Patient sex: M
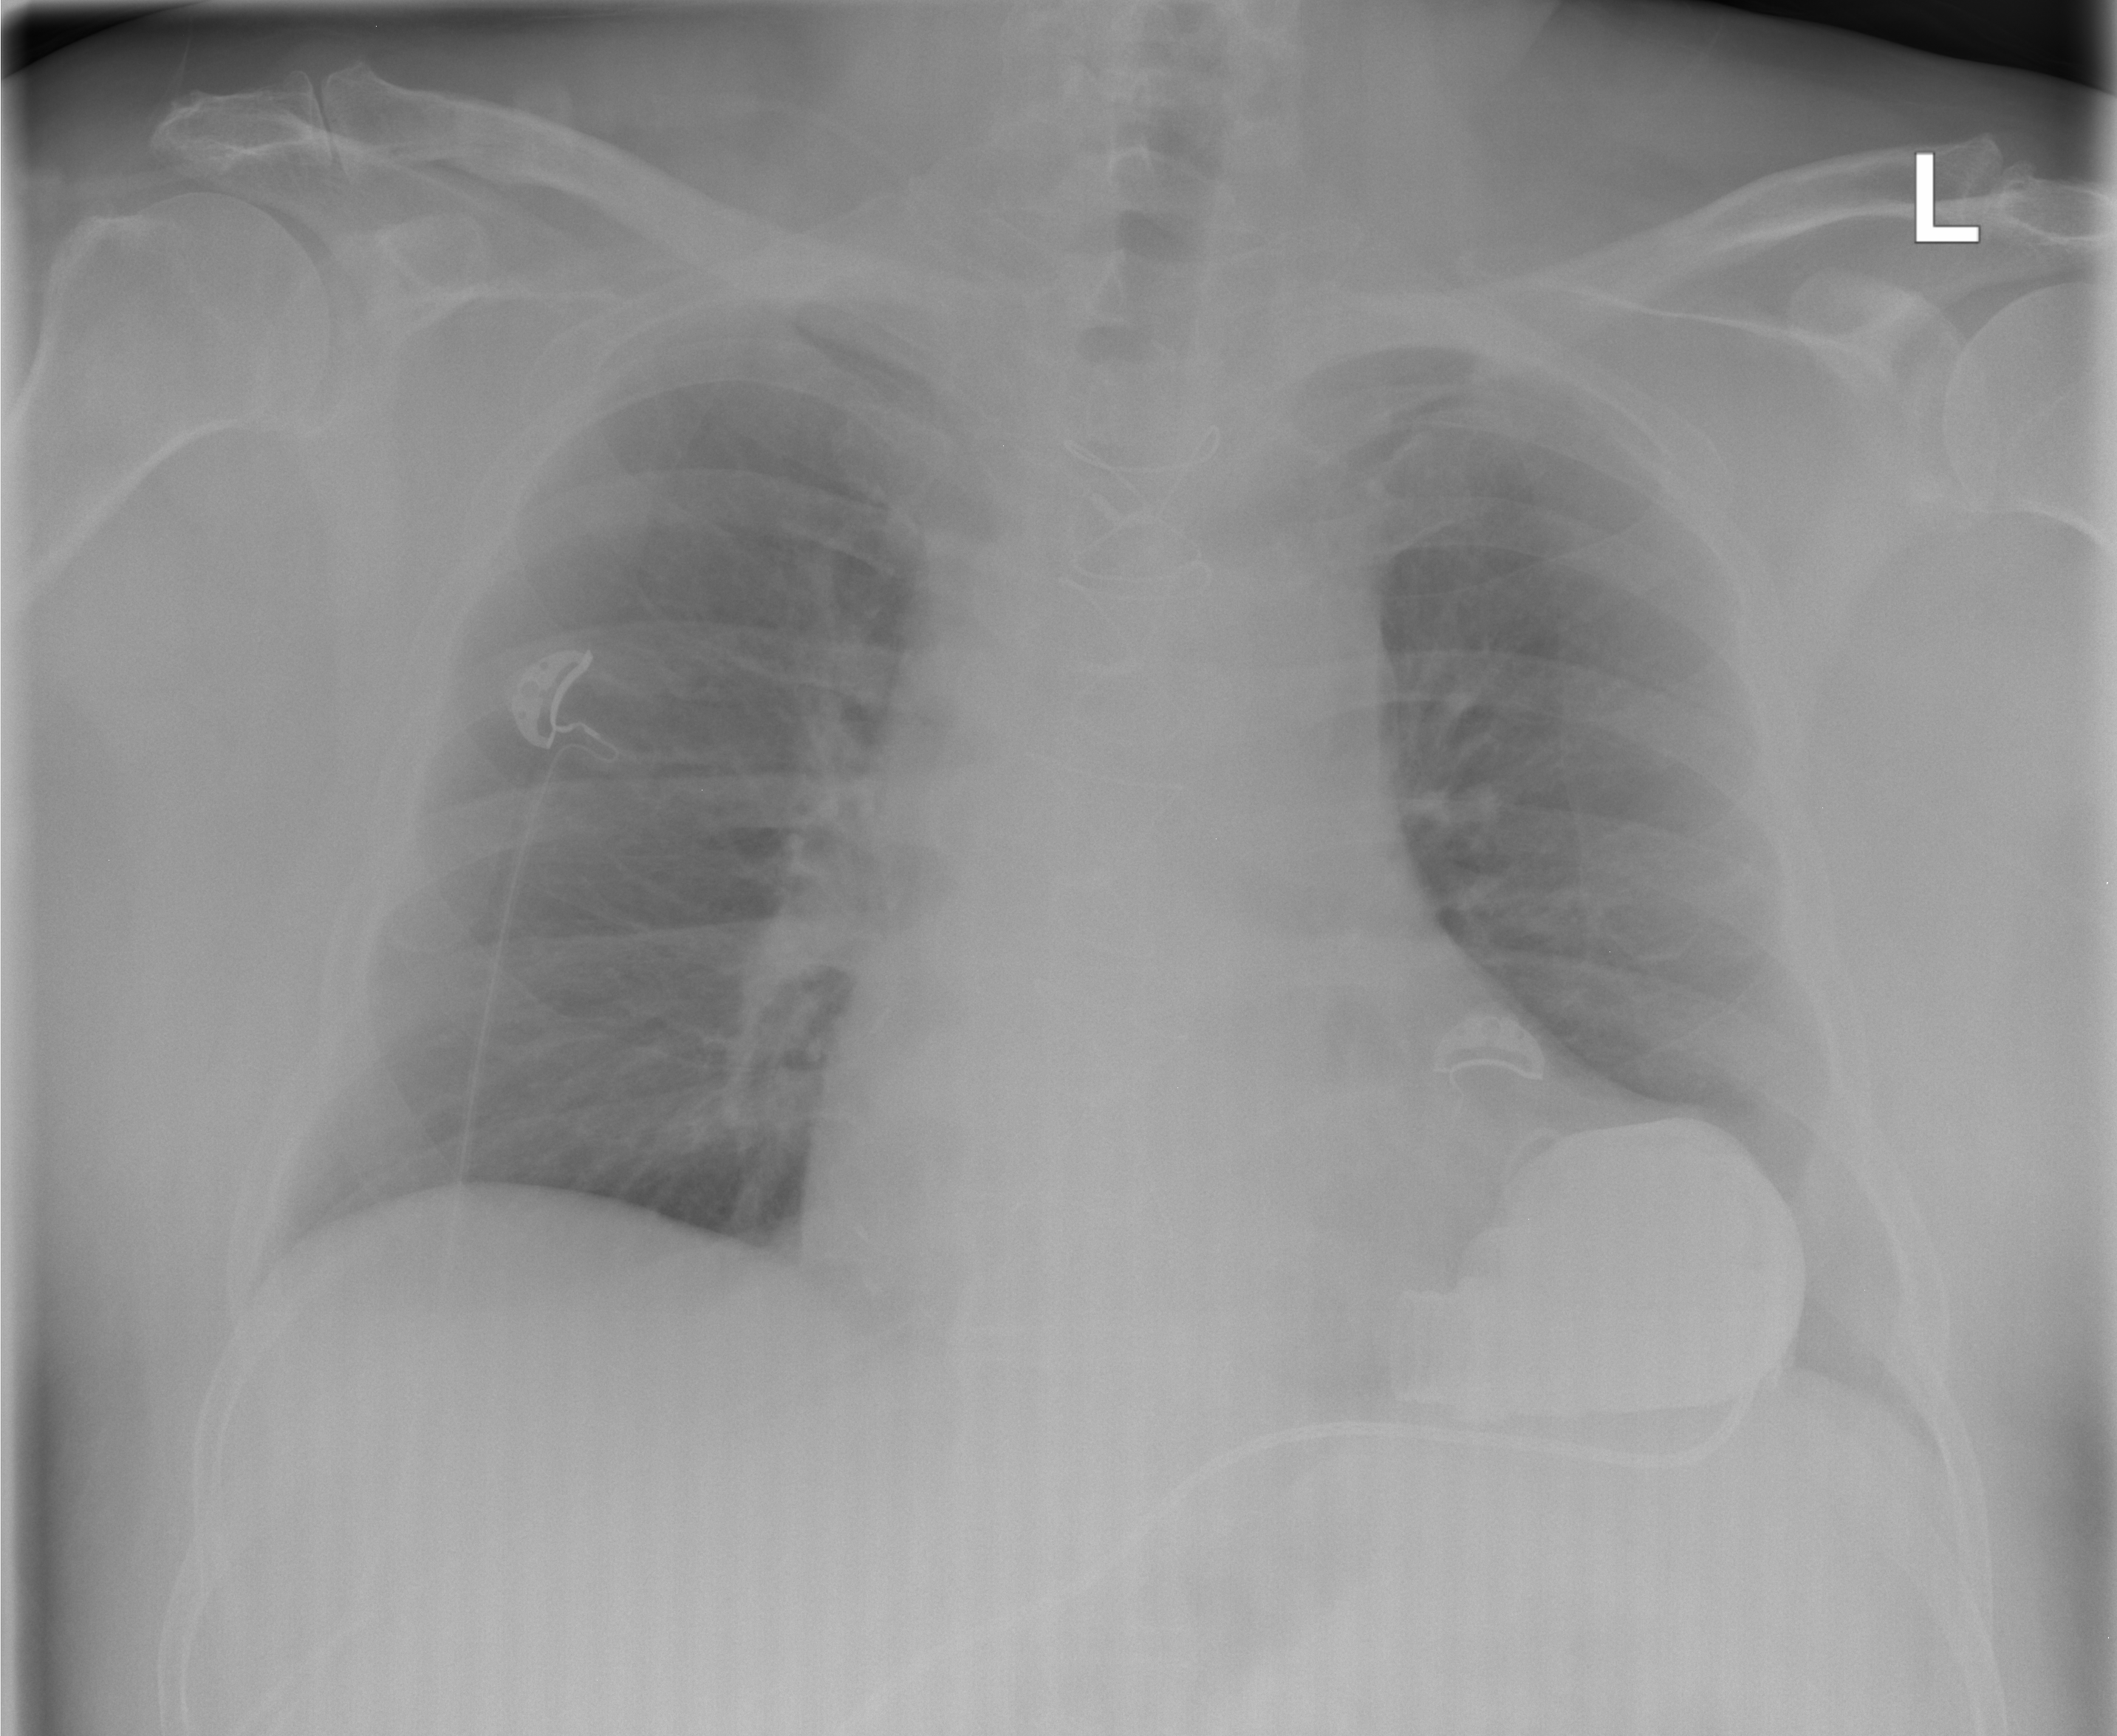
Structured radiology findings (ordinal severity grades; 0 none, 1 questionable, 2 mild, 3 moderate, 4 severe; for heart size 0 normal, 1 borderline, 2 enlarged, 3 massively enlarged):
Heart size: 2
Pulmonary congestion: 0
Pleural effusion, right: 0
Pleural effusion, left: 1
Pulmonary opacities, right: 0
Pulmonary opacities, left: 0
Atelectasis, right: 1
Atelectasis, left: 1